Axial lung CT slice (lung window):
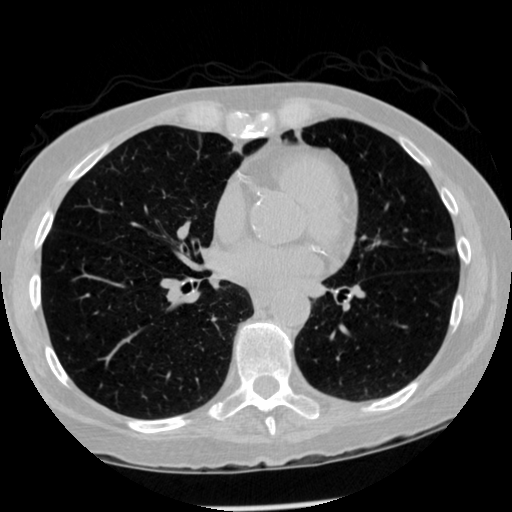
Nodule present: no